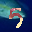
Label: 5